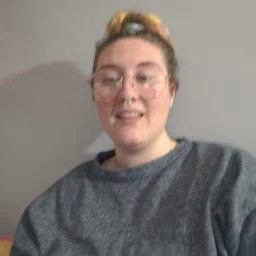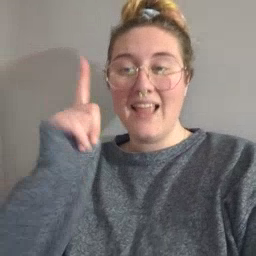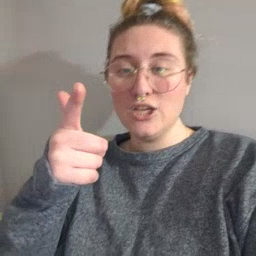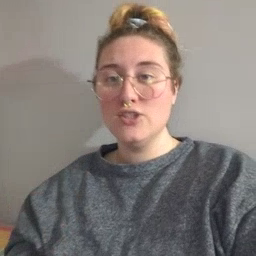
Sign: later